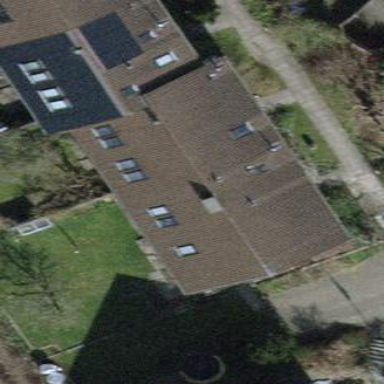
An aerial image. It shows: Terrace building.